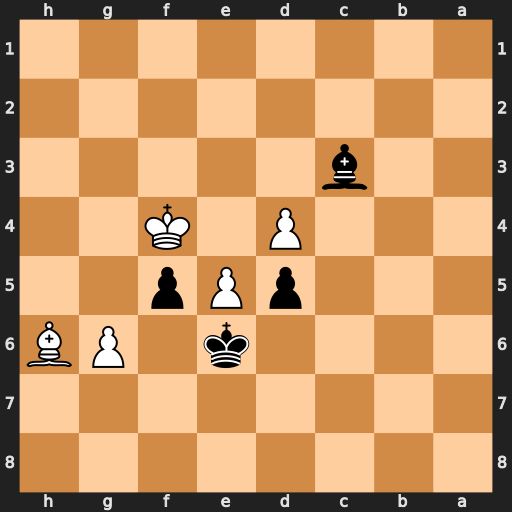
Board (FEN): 8/8/4k1PB/3pPp2/3P1K2/2b5/8/8
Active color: b
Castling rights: -
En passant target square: -
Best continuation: Bd2+ Kg3 Bxh6